高一 · 立体几何学
如图所示, $A B C D-A_{1} B_{1} C_{1} D_{1}$ 是棱长为 $a$ 的正方体, $M 、 N$ 分别是下底面的棱 $A_{1} B_{1} 、 B_{1} C_{1}$ 的中点, $P$ 是上底面的棱 $A D$ 上的一点, $A P=\frac{a}{3}$, 过 $P, M, N$ 的平面交上底面于 $P Q, Q$ 在 $C D$ 上, 则 $P Q=$

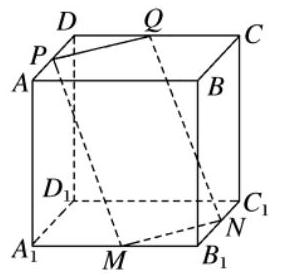
答案: $\frac{2 \sqrt{2}}{3} a$
解析: $\because M N / /$ 平面 $A C$, 平面 $P M N \cap$ 平面 $A C=P Q$,

$\therefore M N / / P Q$, 易知 $D P=D Q=\frac{2 a}{3}$,

故 $P Q=\sqrt{P D^{2}+D Q^{2}}=\sqrt{2} D P=\frac{2 \sqrt{2} a}{3}$.